Interaction volume radius: 5 \u00c5
Interaction volume height: 35 \u00c5
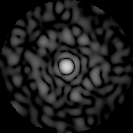
Disorder parameter: 0.829